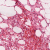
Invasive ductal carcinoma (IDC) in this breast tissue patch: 0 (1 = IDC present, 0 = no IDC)